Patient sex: F
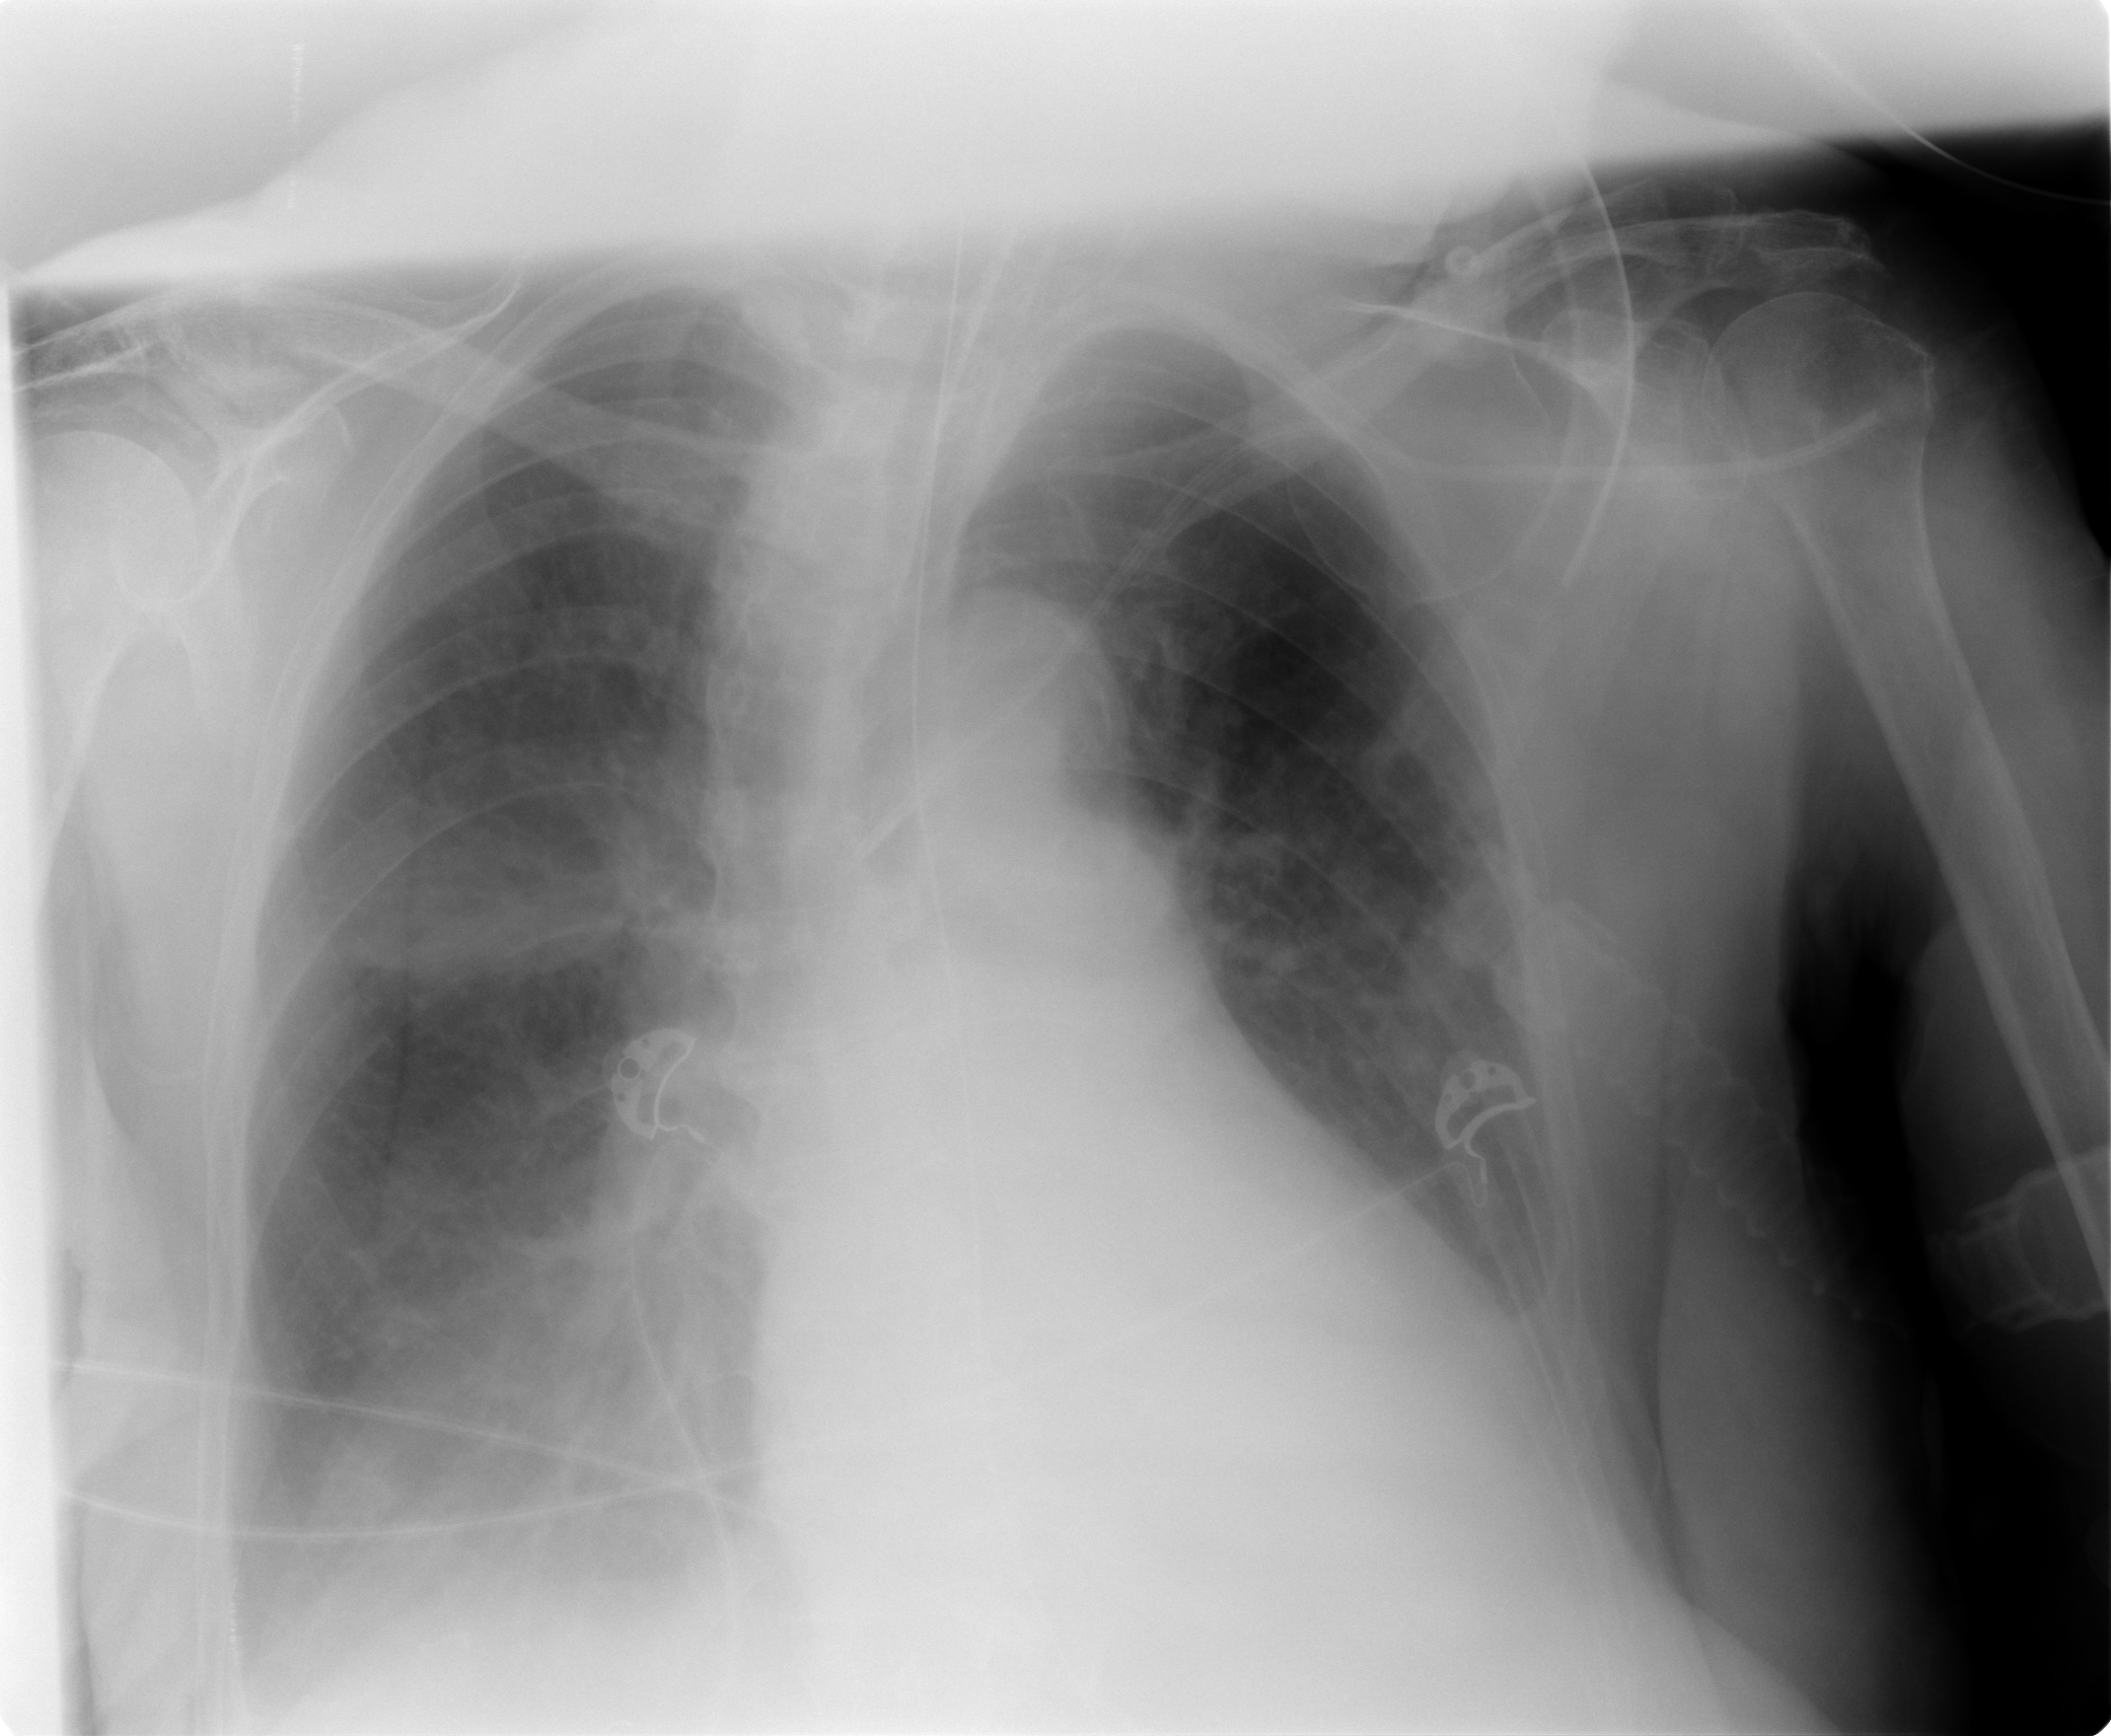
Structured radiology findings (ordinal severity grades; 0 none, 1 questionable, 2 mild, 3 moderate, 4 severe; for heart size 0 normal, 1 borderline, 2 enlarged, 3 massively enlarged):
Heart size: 2
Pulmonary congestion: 2
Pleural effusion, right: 3
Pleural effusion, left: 2
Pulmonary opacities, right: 2
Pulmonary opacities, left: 2
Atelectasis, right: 3
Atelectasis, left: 2